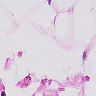
Metastatic tissue present: no